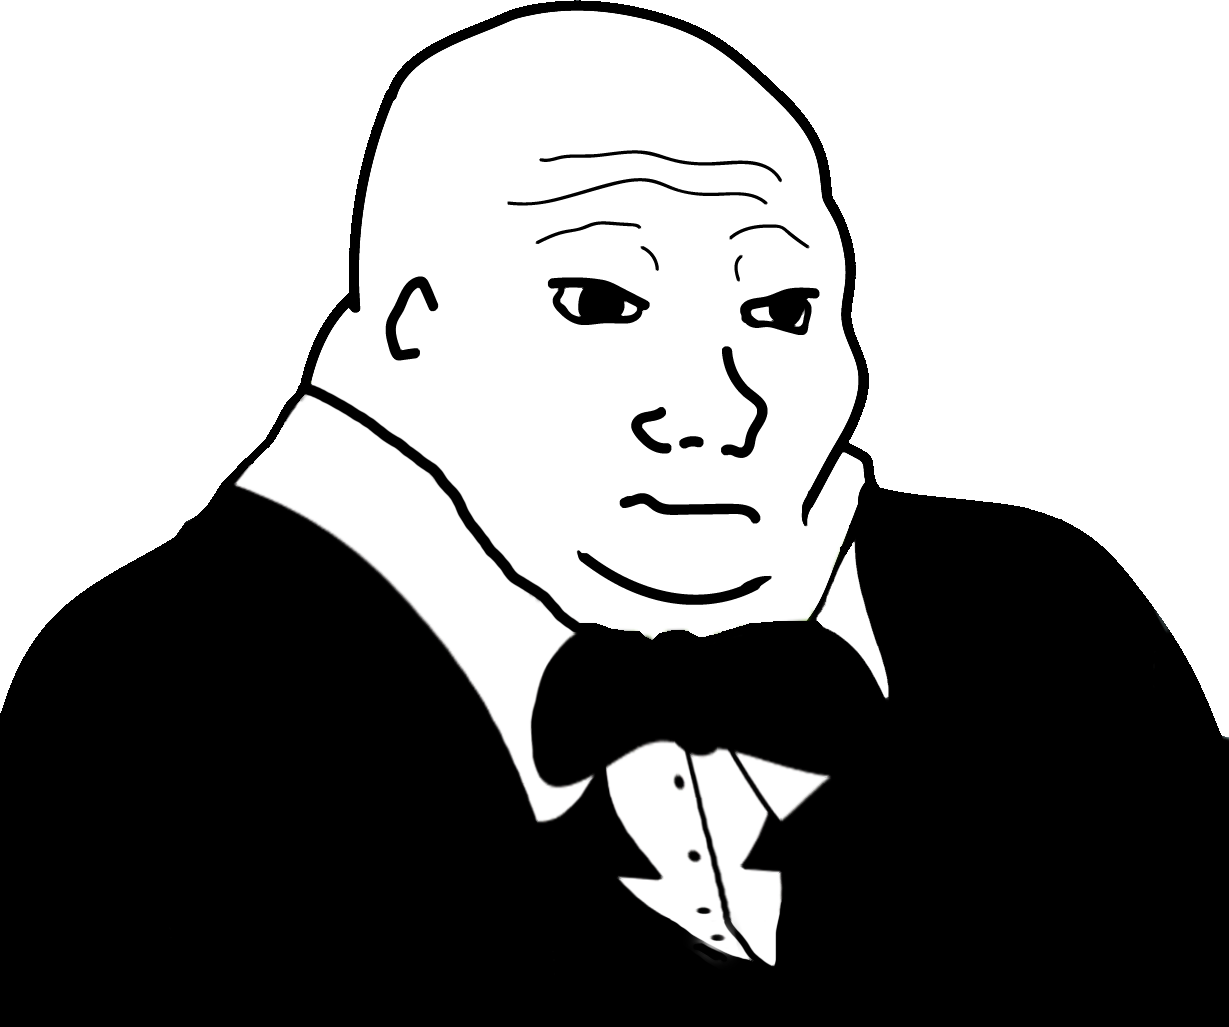
Label: 5_Blobjak